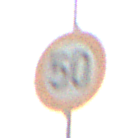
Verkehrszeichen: Geschwindigkeit50
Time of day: MorningAfternoon
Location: Outdoor (Nature)
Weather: PartlyCloudy
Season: Winter
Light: Natural